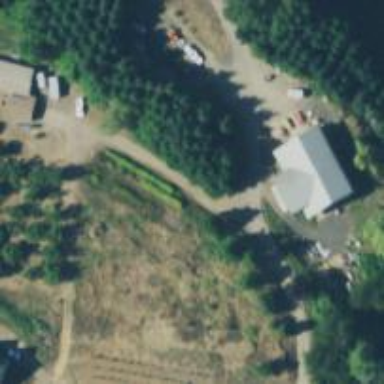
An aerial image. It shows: Driveway leading to service road.